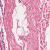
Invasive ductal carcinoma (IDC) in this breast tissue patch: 0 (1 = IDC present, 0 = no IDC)